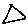
Label: triangle